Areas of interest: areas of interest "Xiqing Dayehui"
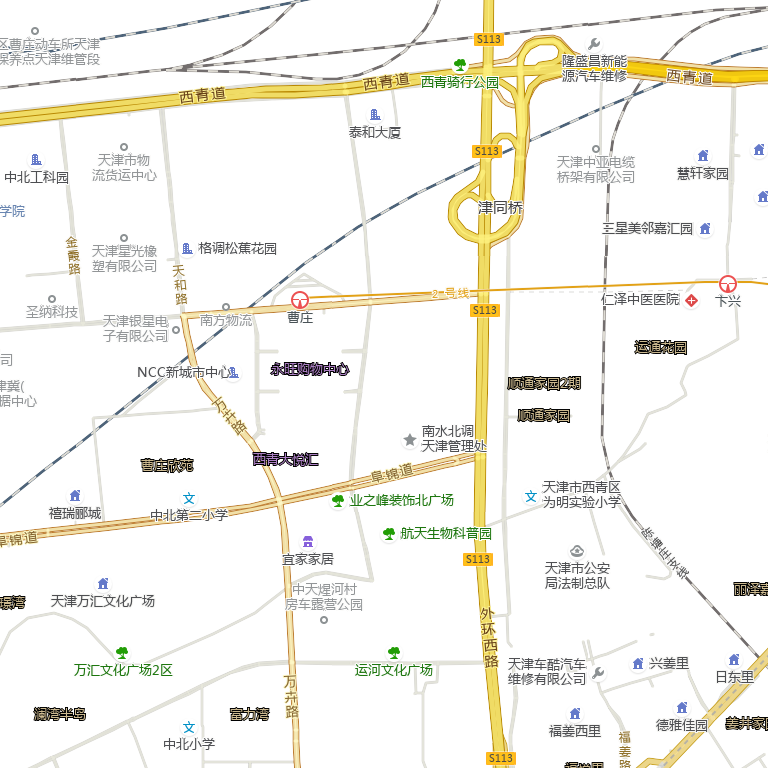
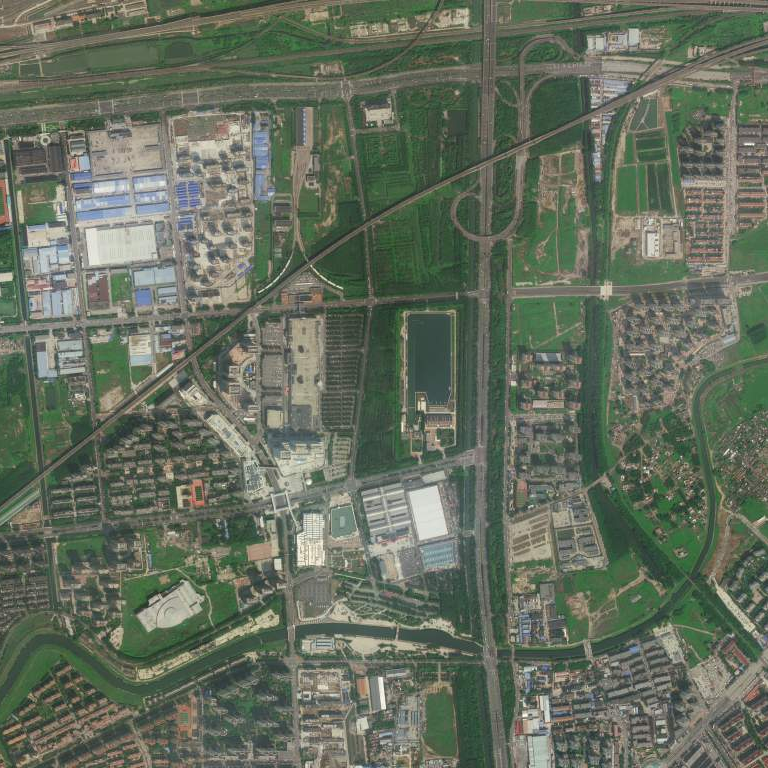